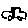
Label: car